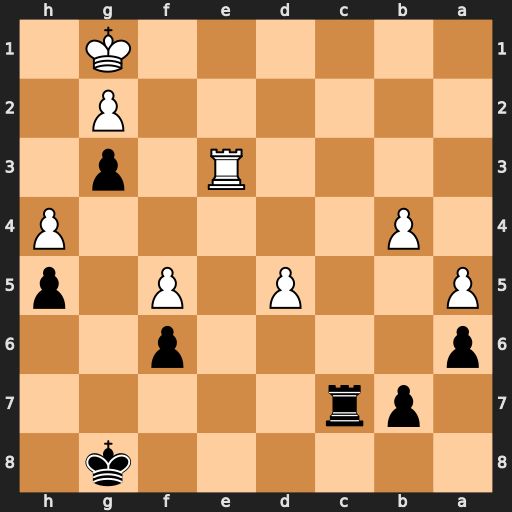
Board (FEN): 6k1/1pr5/p4p2/P2P1P1p/1P5P/4R1p1/6P1/6K1
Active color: b
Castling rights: -
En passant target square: -
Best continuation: Rc1+ Re1 Rxe1#